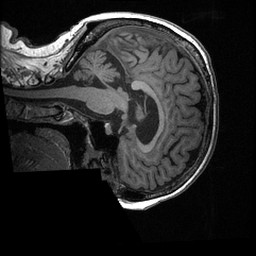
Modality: T1w
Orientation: sagittal
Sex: female
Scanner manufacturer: ge
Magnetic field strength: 3 T
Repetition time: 0.0064 s
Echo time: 0.00281 s